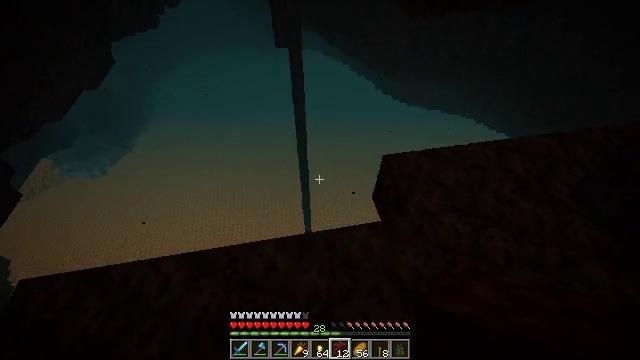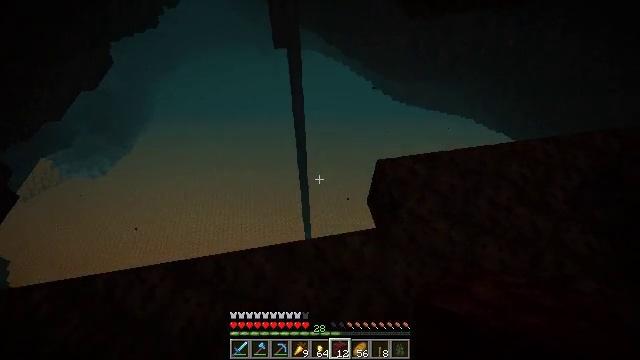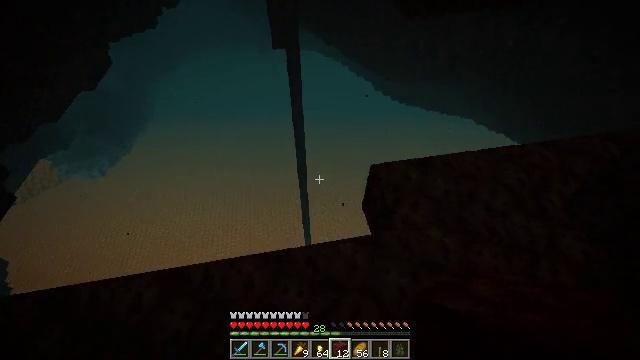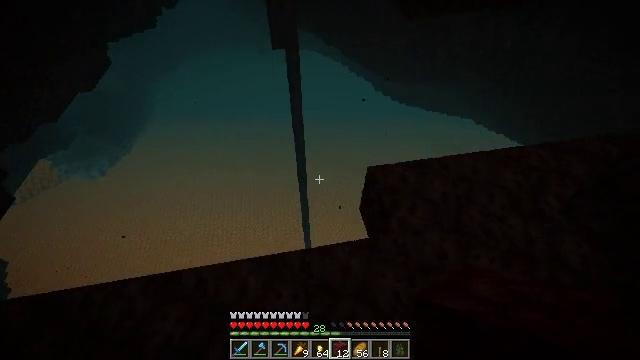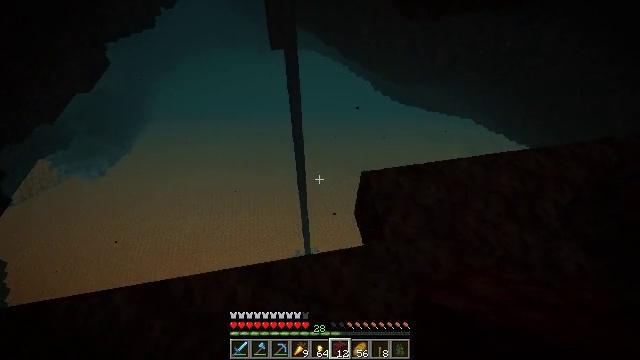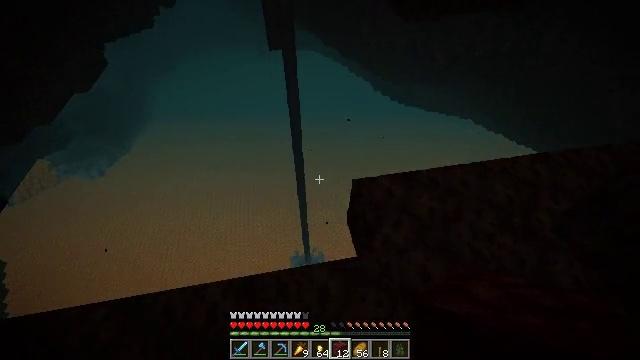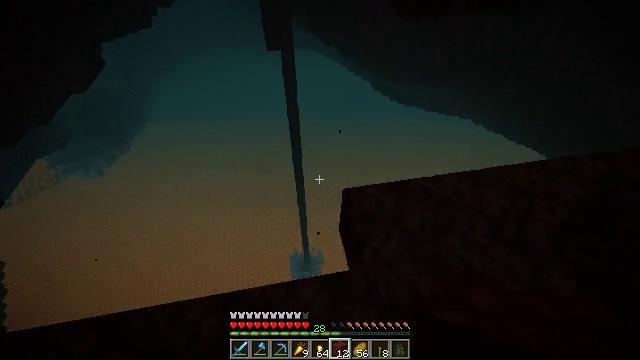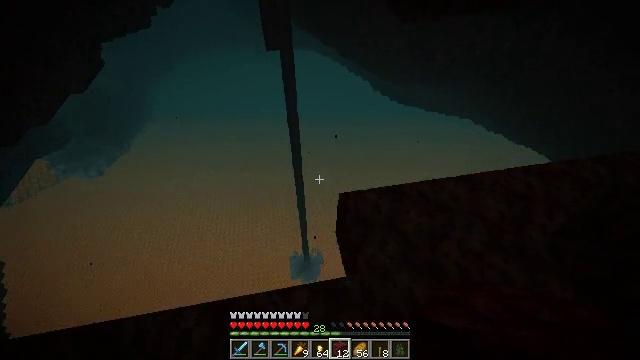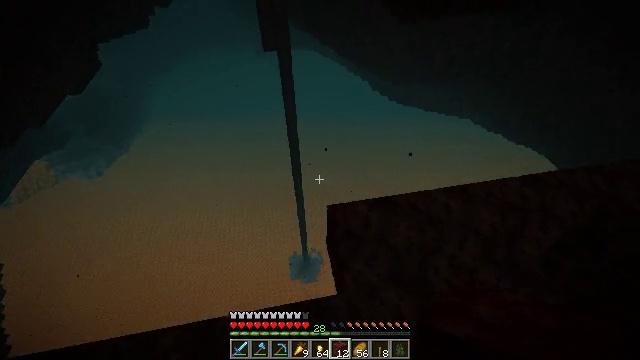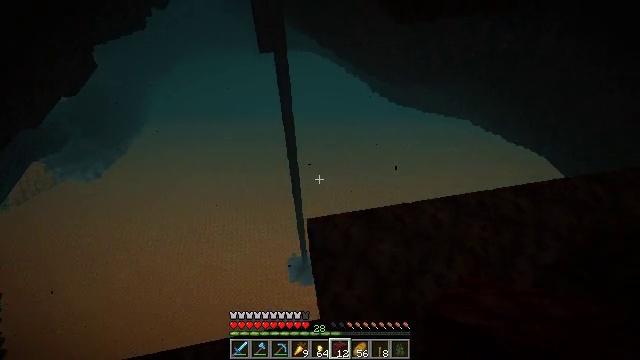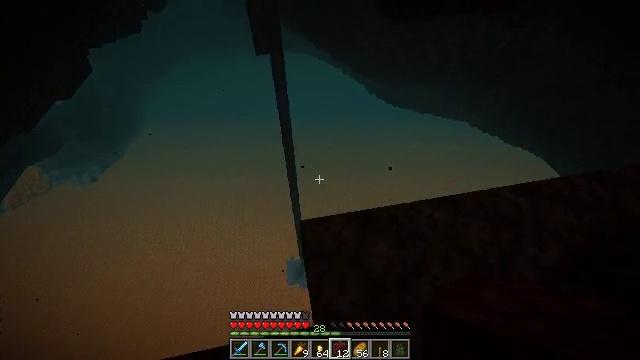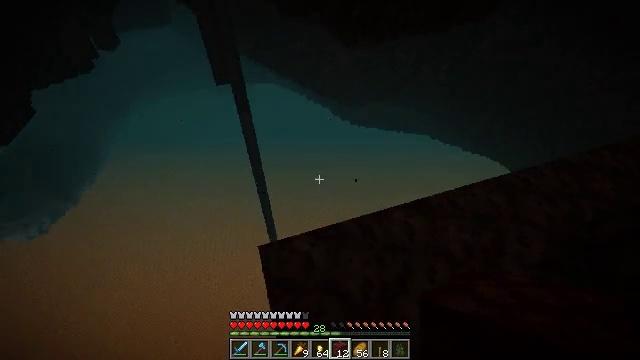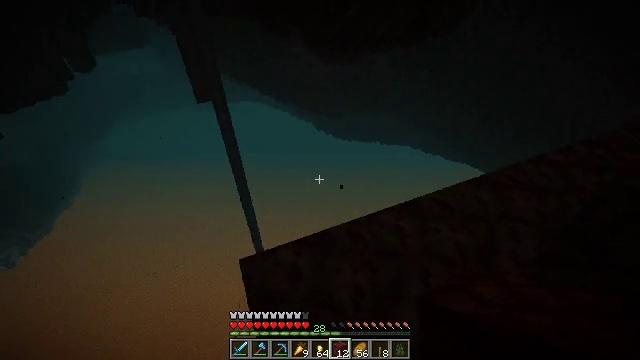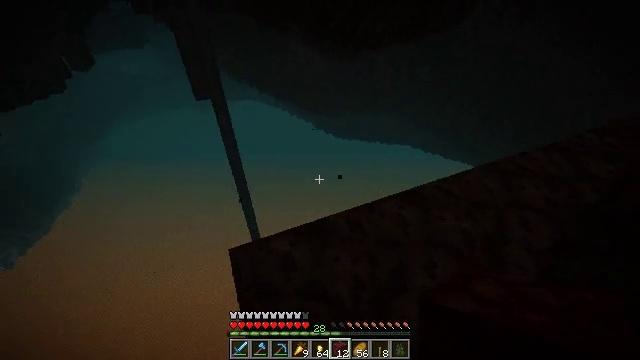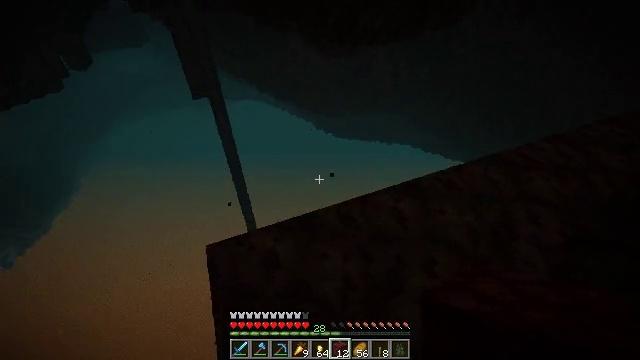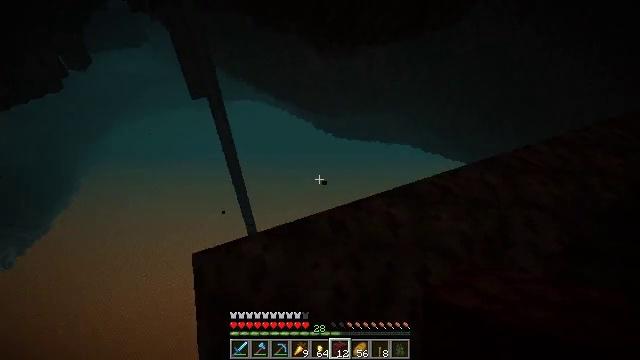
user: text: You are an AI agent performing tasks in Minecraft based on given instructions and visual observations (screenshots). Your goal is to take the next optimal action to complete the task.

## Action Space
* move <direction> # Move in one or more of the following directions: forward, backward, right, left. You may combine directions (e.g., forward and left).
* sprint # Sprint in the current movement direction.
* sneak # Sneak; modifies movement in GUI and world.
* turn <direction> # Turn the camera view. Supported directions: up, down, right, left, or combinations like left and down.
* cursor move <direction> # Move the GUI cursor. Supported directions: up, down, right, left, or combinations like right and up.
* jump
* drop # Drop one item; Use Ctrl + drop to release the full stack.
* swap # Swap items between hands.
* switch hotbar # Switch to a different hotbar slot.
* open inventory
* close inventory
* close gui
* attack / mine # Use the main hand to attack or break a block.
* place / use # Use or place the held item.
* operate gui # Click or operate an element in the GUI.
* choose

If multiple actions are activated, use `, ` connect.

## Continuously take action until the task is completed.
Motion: motion action
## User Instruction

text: Gather bone block for bone meal.
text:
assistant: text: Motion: move forward and move right
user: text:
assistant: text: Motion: move forward and move right
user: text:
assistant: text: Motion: move forward and move right
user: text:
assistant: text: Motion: move forward and move right
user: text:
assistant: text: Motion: move forward and move right
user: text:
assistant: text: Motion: move forward and move right
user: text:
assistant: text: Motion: move forward and move right
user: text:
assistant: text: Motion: move forward and move right
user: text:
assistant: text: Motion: move forward and move right
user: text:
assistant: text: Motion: move forward and move right
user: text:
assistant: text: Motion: move forward and move right, turn right and up
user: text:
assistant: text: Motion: move forward and move right, turn right and up
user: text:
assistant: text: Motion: move forward and move right
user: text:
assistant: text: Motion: move forward and move right
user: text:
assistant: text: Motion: move forward and move right
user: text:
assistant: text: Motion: move forward and move right
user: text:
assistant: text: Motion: move forward and move right
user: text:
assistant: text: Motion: move forward and move right, turn left and down
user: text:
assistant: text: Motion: move forward and move right, turn left and down
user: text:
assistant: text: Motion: move forward and move right, sneak, turn left and down
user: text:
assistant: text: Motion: sneak, turn left and down
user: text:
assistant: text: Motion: sneak, turn left and down
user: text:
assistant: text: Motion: sneak, turn left and down
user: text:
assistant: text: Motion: sneak, turn left and down
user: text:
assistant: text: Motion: sneak
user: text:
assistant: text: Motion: sneak, turn left
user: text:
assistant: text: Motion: sneak, turn left
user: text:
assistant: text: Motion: sneak, turn left and up
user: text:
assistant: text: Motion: move right, sneak, turn left and up
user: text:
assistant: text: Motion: move forward and move right, sneak, turn left and up